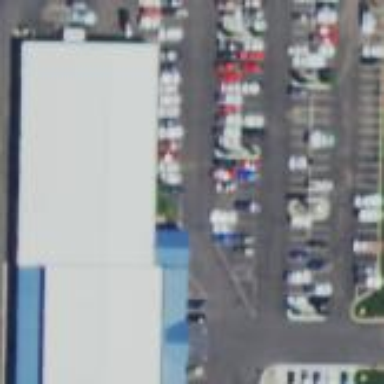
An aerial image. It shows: Car shop building.